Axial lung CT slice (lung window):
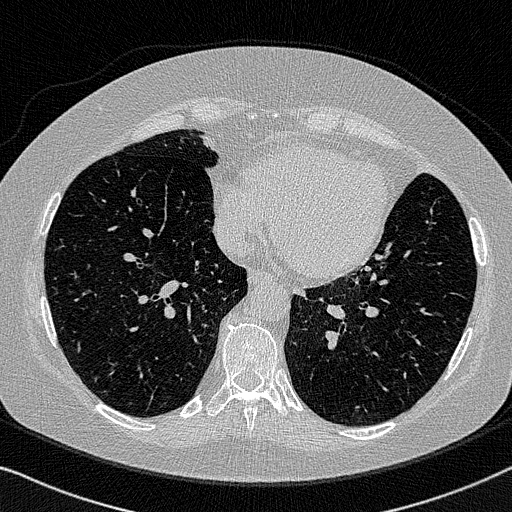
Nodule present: no